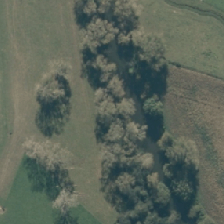
Land cover: deciduous_hardwood